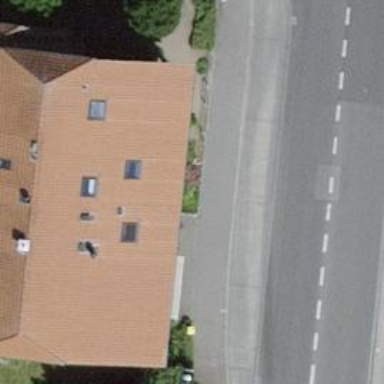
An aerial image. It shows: Post box is visible.